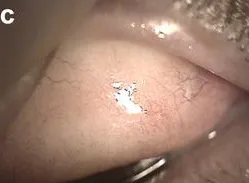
14 days postoperative.
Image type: medical_photograph (other_medical_photograph)